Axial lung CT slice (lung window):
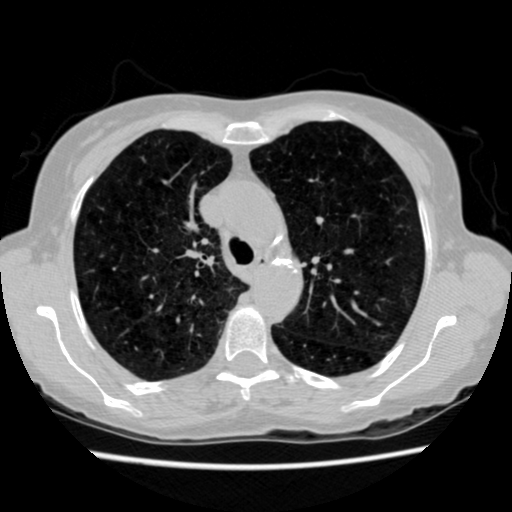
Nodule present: no